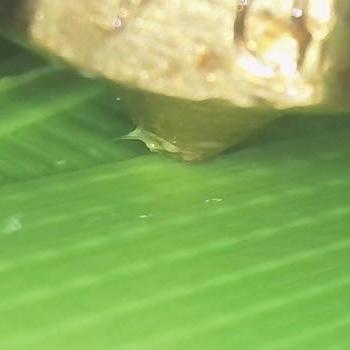
Flow rate: 56%